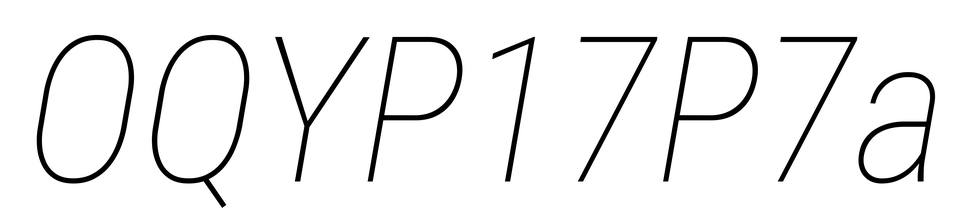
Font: Roboto-Italic_Condensed_Thin_Italic